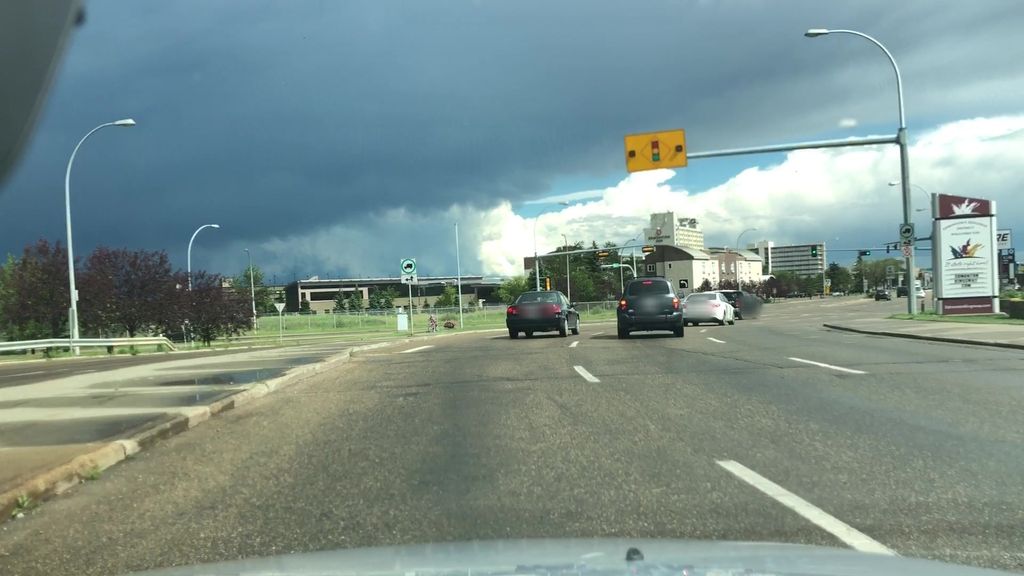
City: edmonton